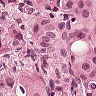
Metastatic tissue present: yes